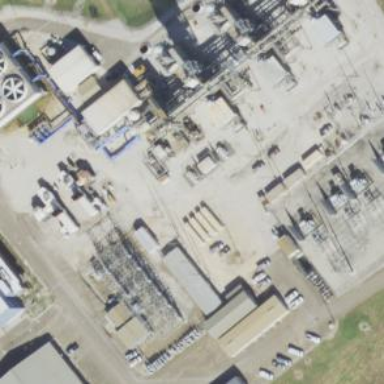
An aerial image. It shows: Gas-powered generator using steam turbine.